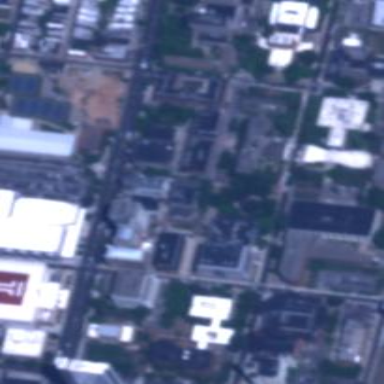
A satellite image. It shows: University.